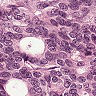
Metastatic tissue present: yes